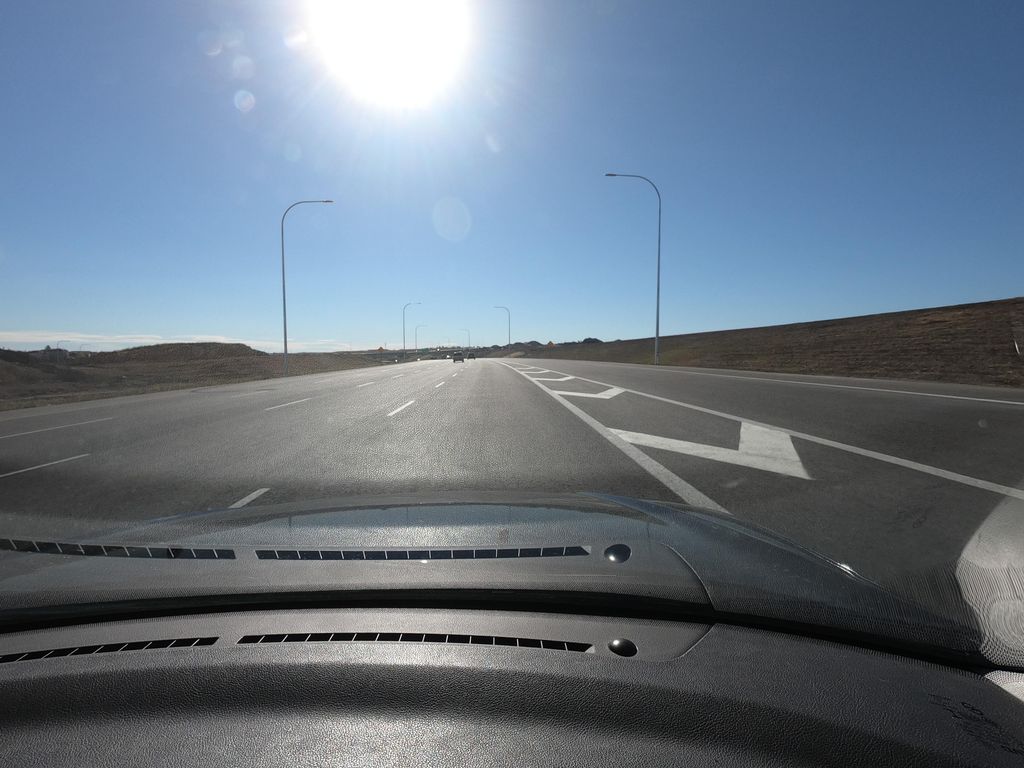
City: calgary